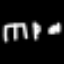
Label: pants